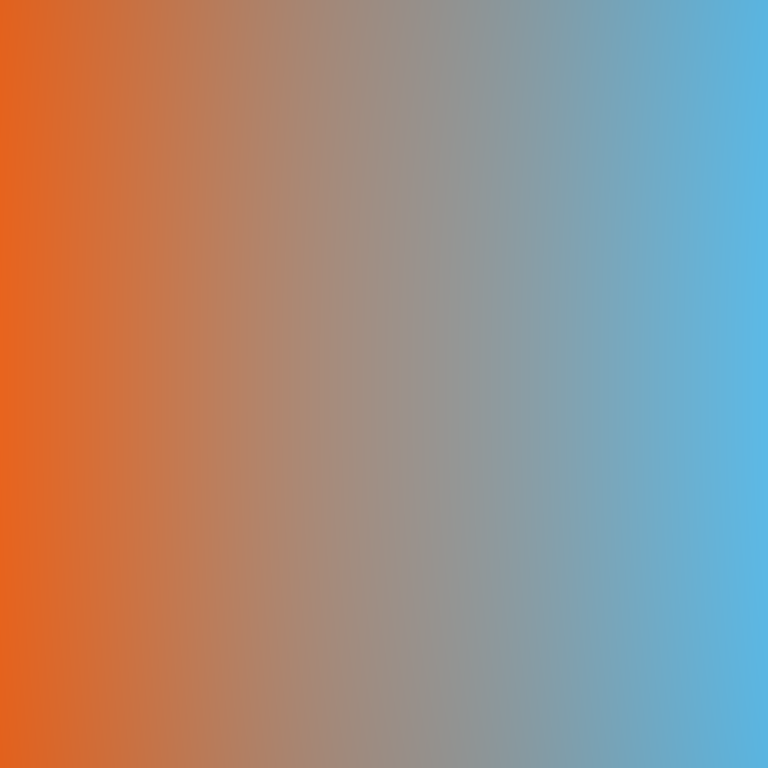
Abstract light effect, smooth gradient from warm orange to cool blue, calm atmosphere, soft blend, no room, no furniture, no objects.